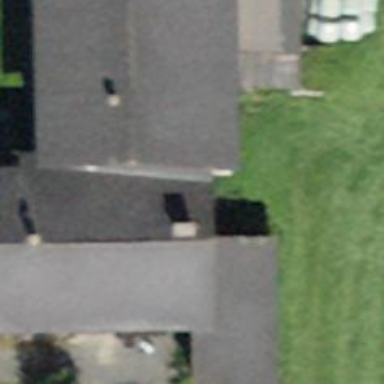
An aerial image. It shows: Building with flat roof.